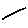
Label: line